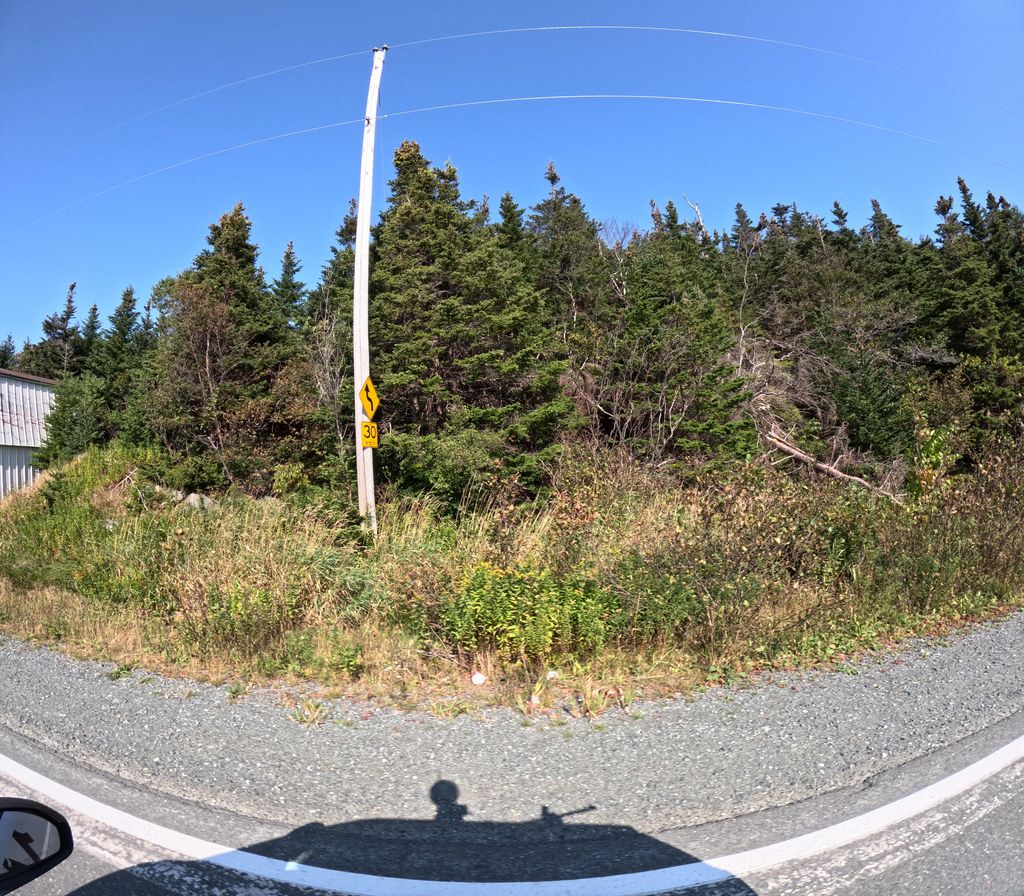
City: st_johns